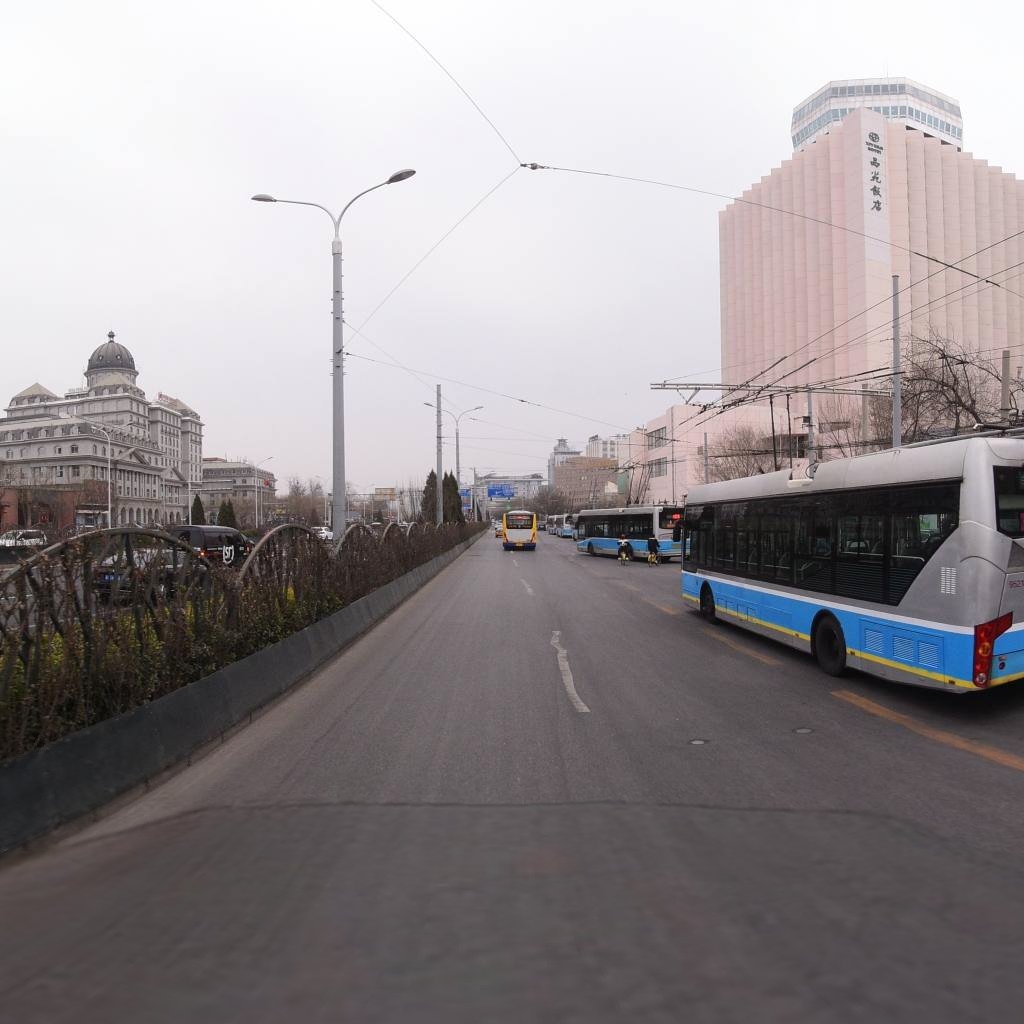
Region: Haidian
Road damage annotations: pothole, pothole